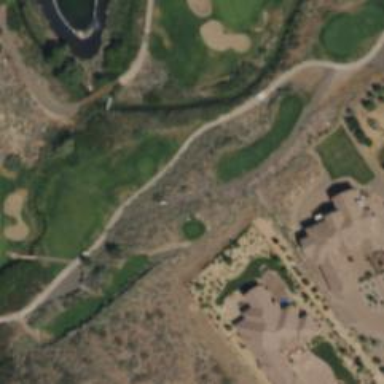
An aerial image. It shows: Service road designated as golf cart path.